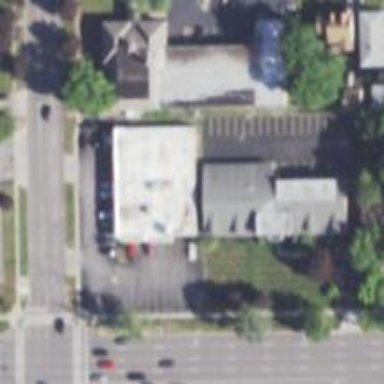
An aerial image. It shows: Clinic.